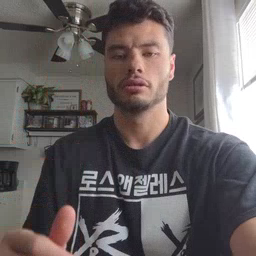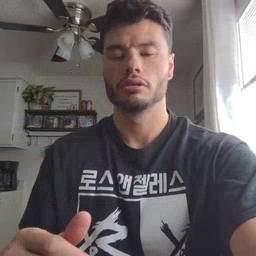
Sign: lion